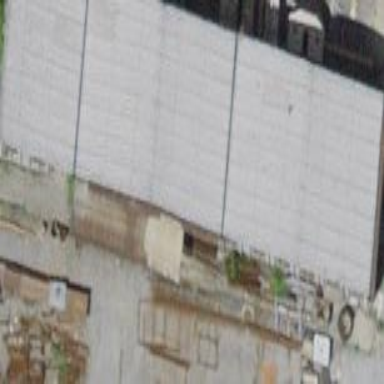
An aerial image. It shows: Industrial building.